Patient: sex F, age 54
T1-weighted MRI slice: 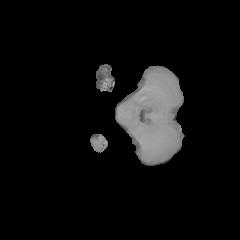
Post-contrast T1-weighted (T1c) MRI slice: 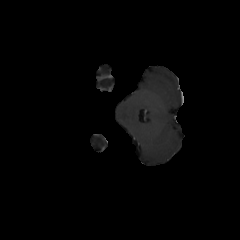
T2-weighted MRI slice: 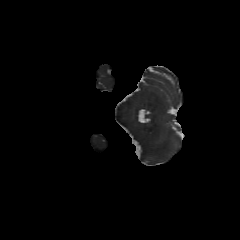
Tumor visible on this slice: no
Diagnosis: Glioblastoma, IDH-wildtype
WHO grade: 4